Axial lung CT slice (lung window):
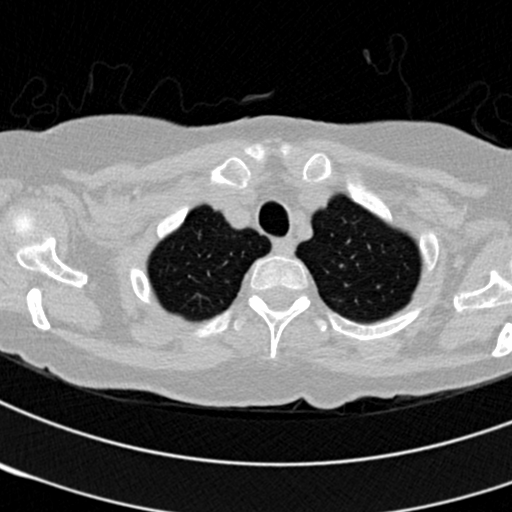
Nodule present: no